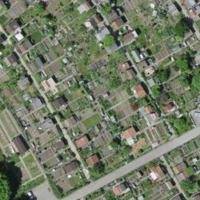
EUNIS habitat code: 53
Species observed at this site:
Sinapis alba